Question: I am using SWFUpload to upload multiple files at once.
But I notices that on FireFox and Opera the "Open file window" has button "Save" instead of "Open".

IE and Chrome has "Open".
Is there a way to change the button from "Save" to "Open"?
Thank you.
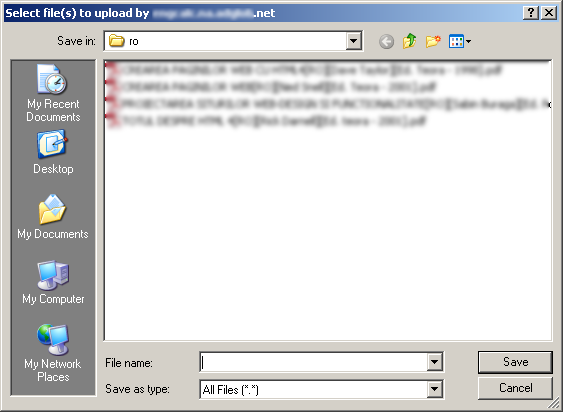
Answer: With 'actionscript', the only things, you can customize in 'Open/Save' dialog, are 'file-type filters' and 'default filename'(when saving). So there is no way for changing labels on buttons.